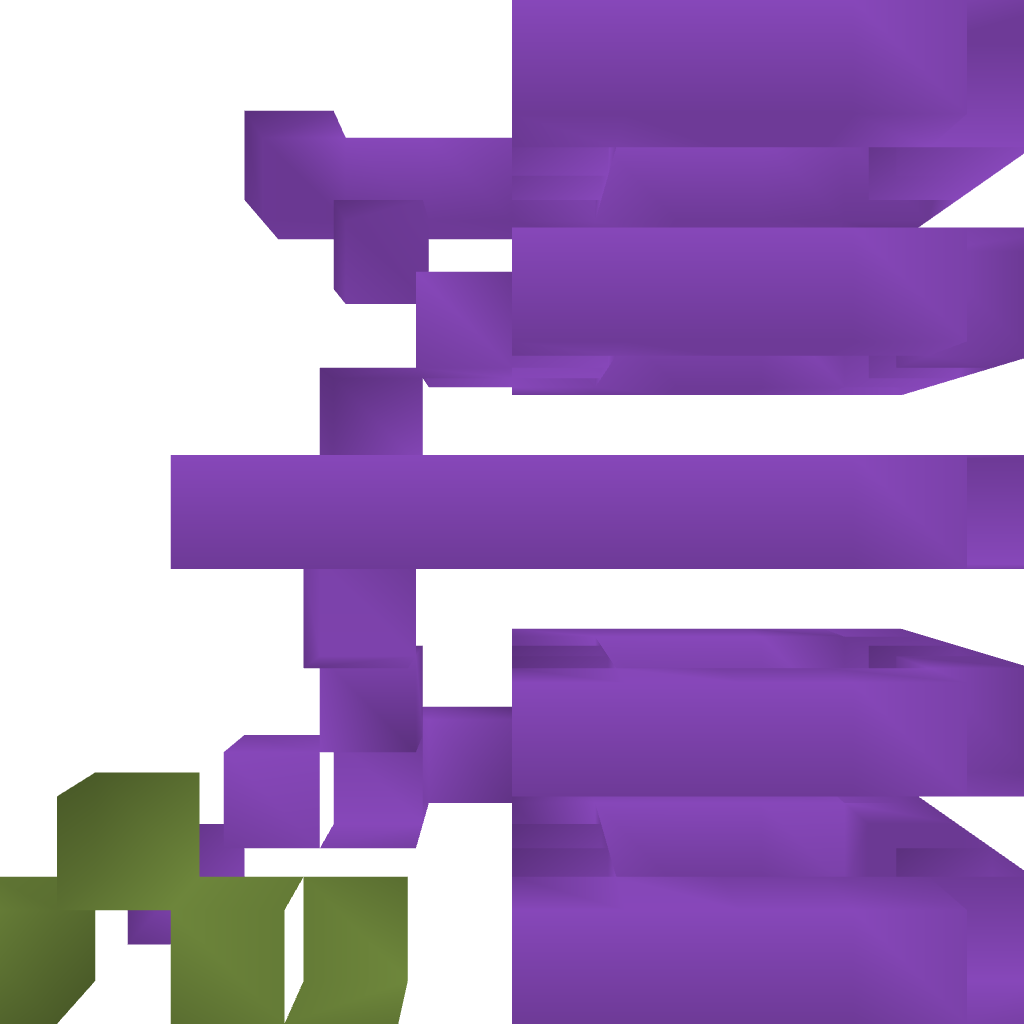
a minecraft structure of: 300 block player cannon bad low quality